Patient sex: M
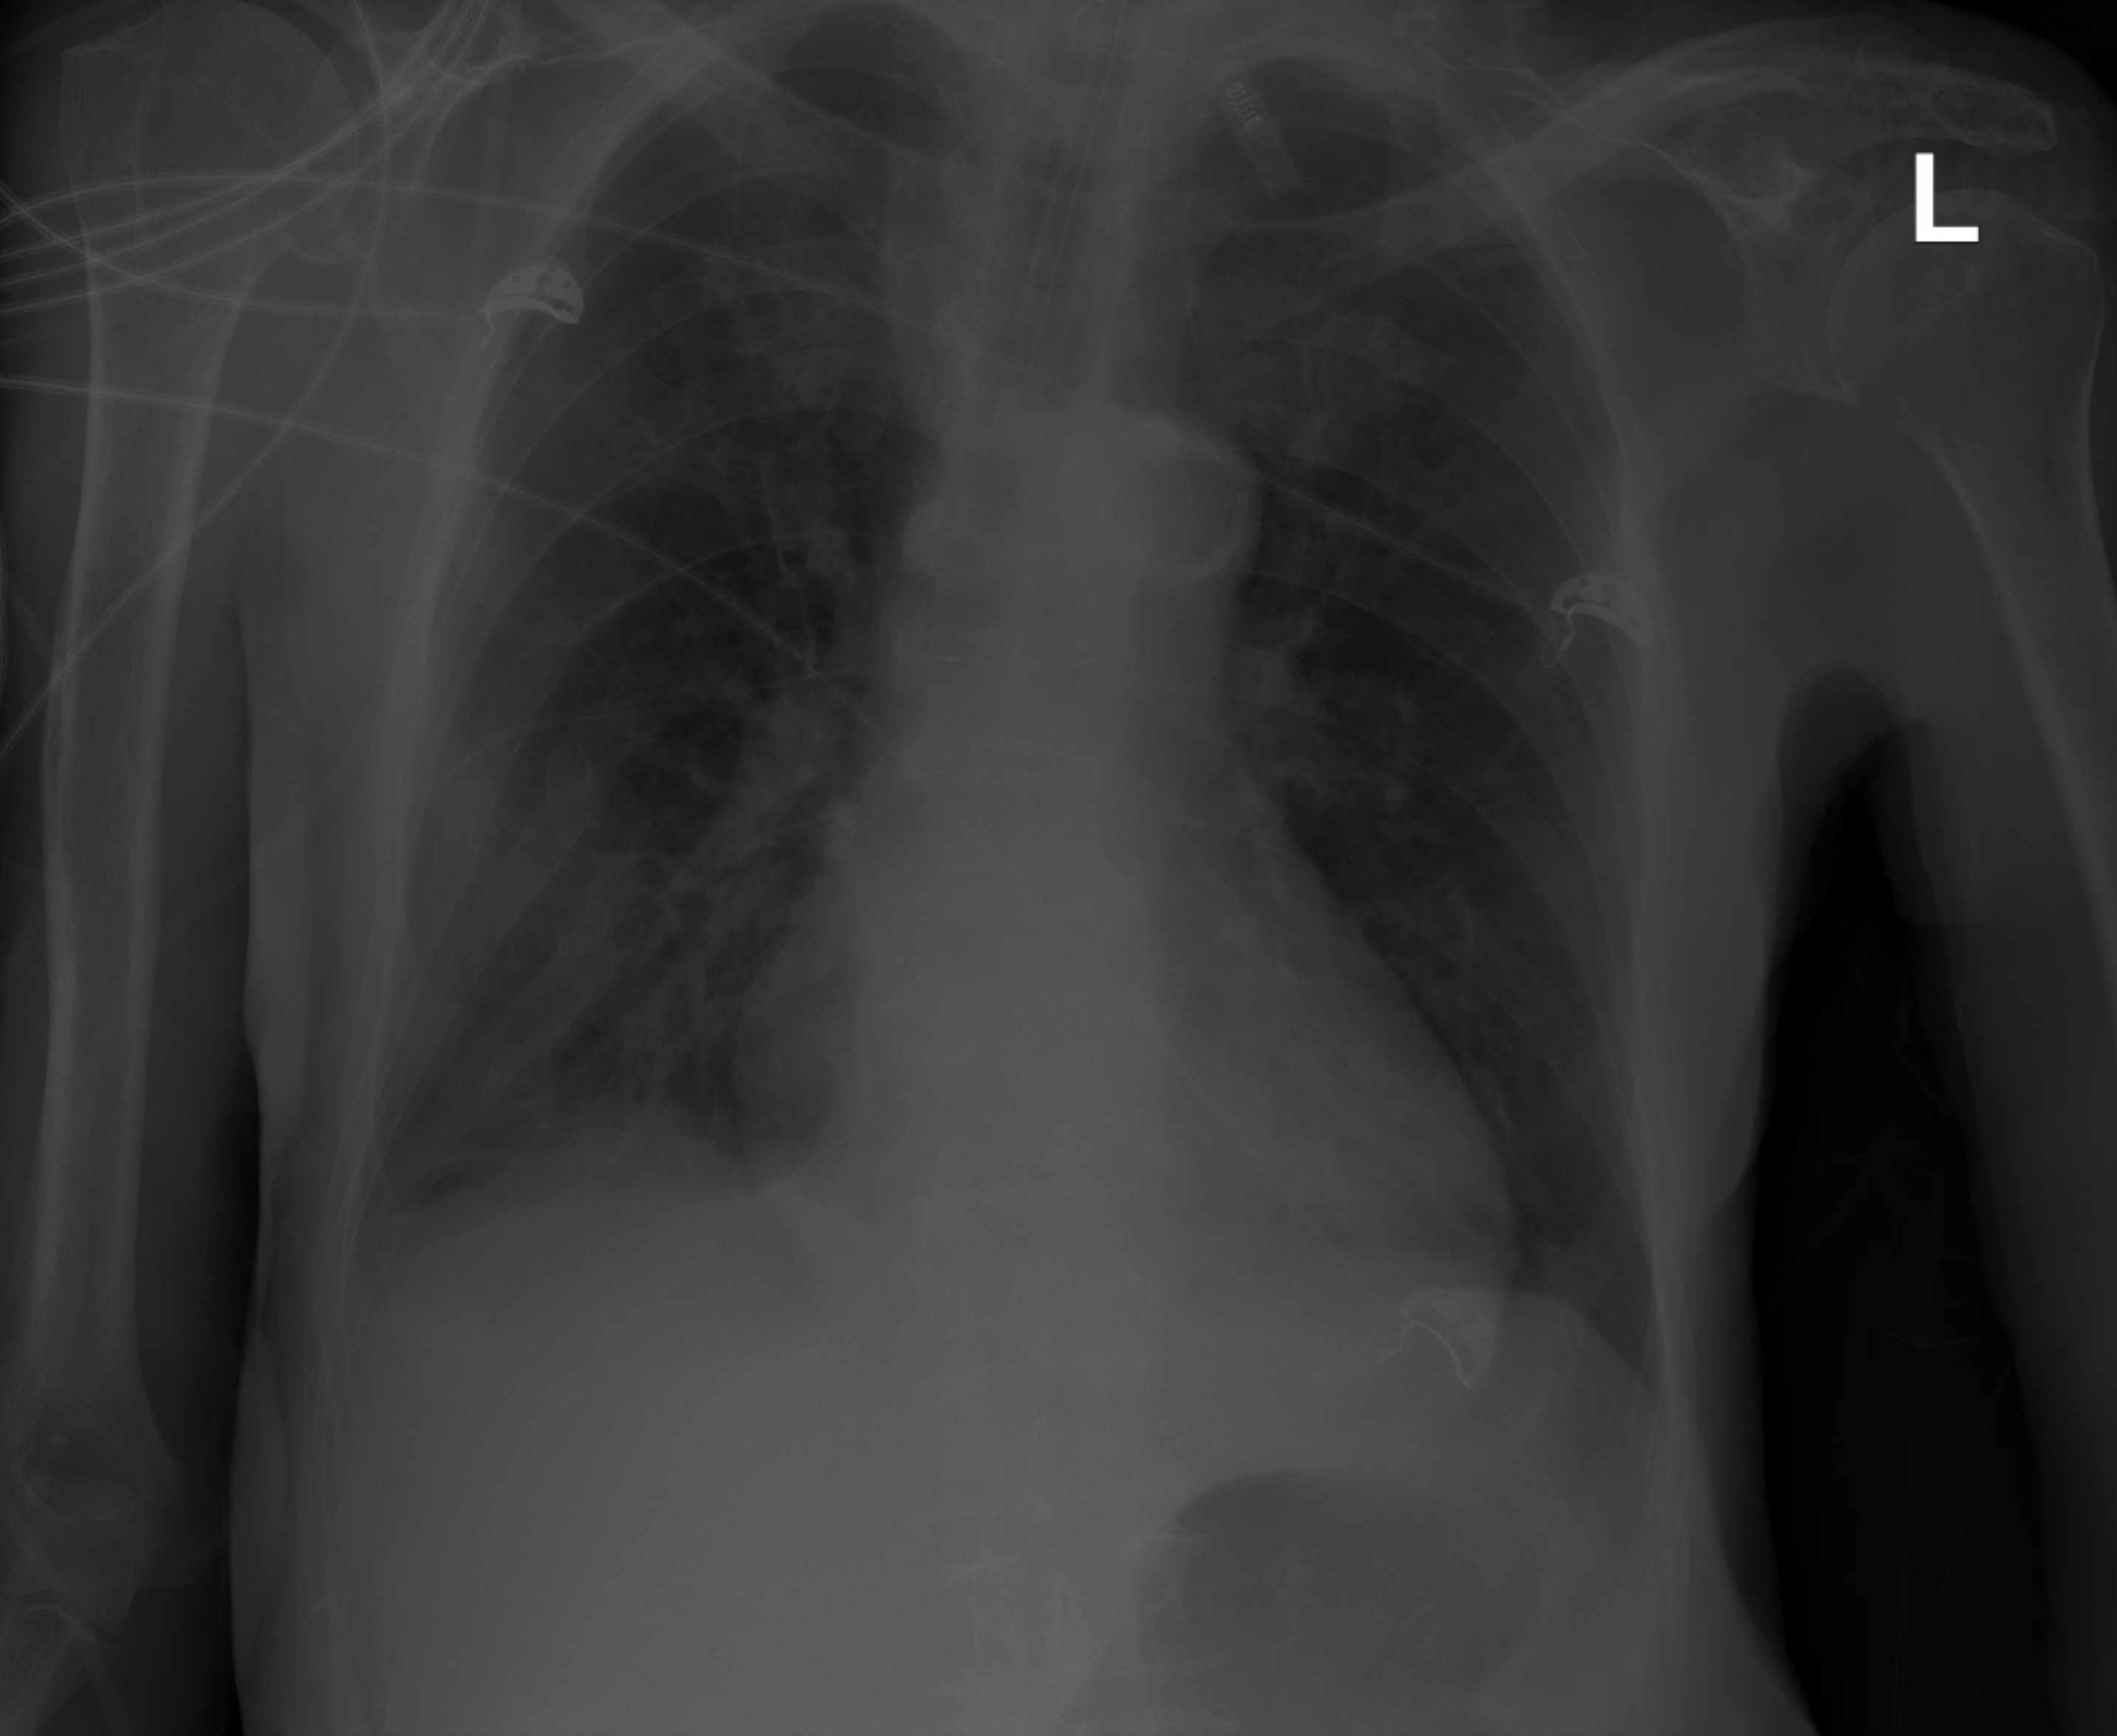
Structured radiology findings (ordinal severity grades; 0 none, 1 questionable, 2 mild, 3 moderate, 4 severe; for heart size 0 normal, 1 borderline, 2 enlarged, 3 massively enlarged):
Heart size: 0
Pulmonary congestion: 0
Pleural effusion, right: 2
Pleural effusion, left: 0
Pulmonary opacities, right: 0
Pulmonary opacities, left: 0
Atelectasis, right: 1
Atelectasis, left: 0